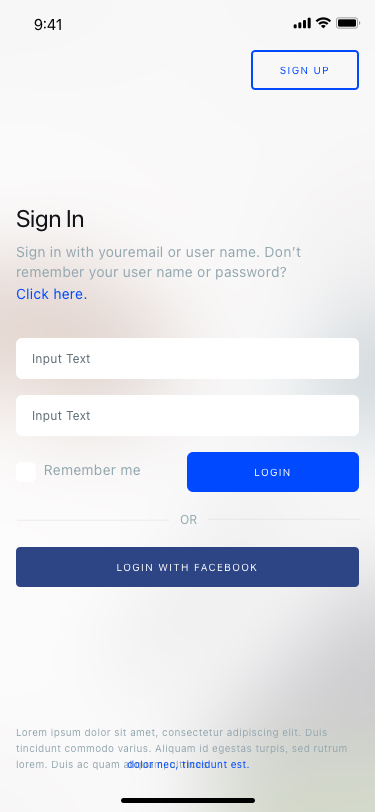
Text in this UI design:
login with facebook
Remember me
OR
Lorem ipsum dolor sit amet, consectetur adipiscing elit. Duis tincidunt commodo varius. Aliquam id egestas turpis, sed rutrum lorem. Duis ac quam aliquam, ultrices
dolor nec, tincidunt est.
Sign In
Sign in with youremail or user name. Don’t remember your user name or password?
Click here.